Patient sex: F
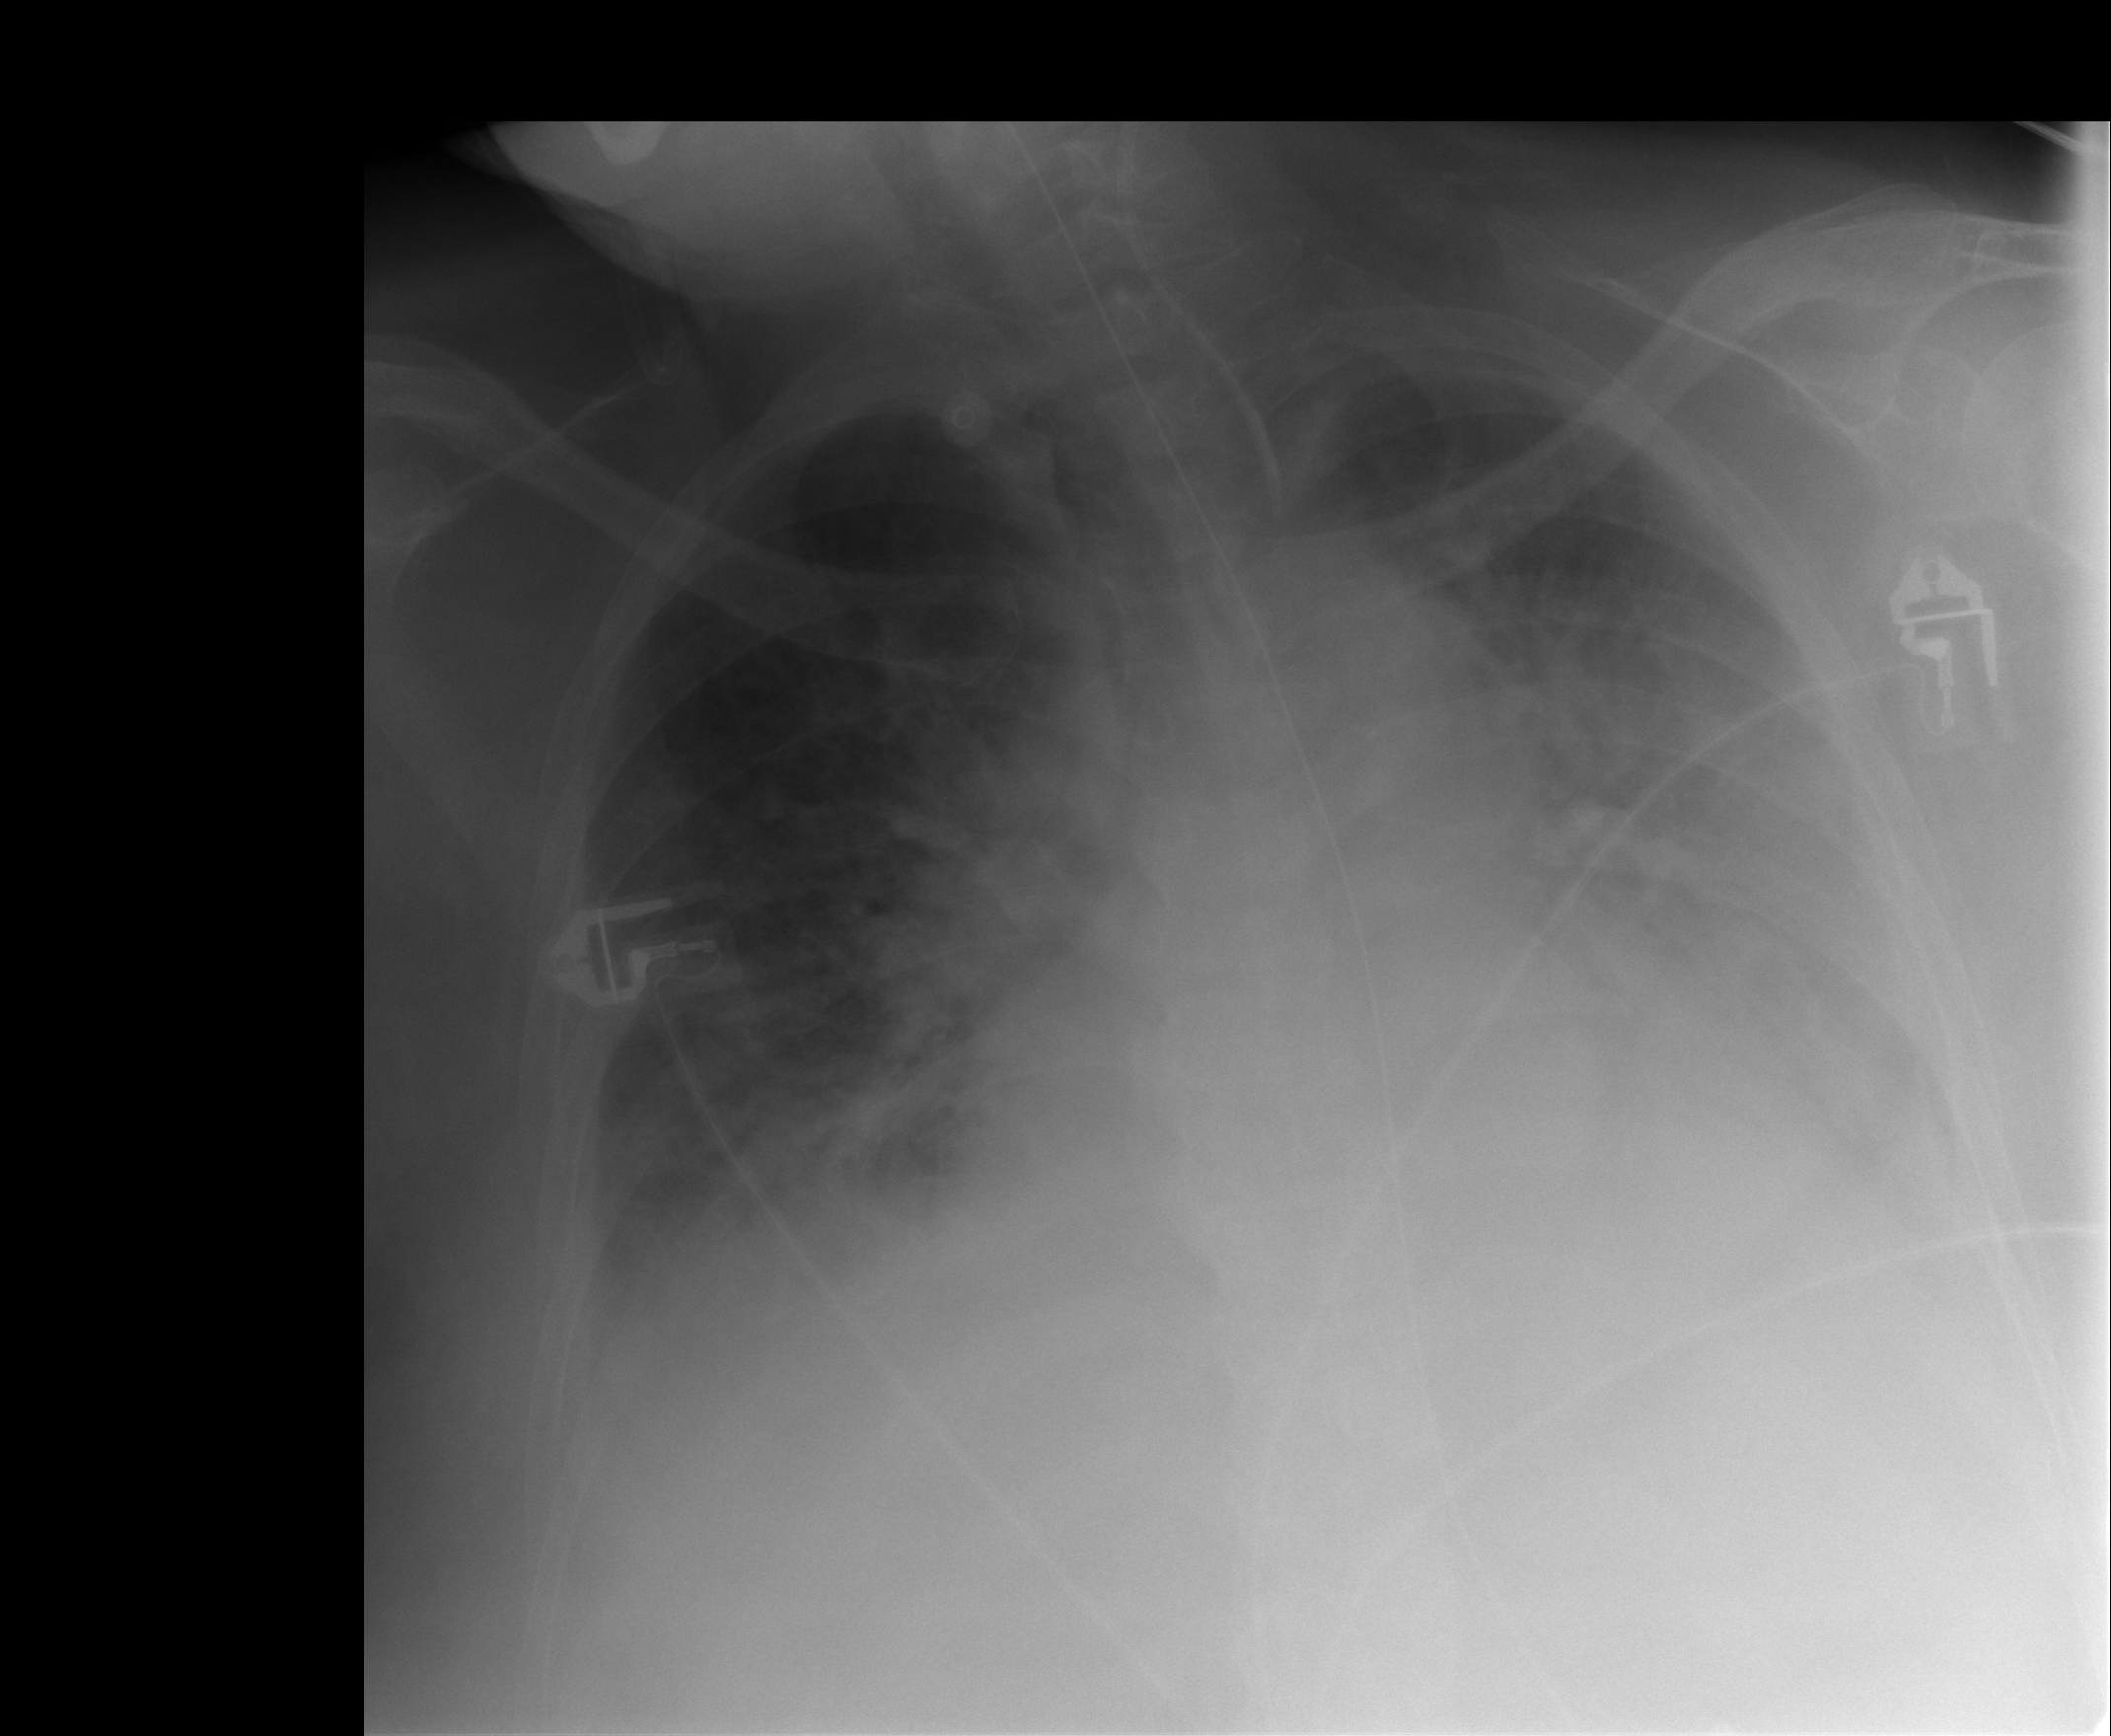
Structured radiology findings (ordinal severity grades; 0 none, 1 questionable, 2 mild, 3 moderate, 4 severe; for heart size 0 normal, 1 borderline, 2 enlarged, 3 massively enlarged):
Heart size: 1
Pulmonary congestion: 3
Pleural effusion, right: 2
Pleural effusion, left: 3
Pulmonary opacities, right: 2
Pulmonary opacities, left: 2
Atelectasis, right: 2
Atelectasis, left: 3